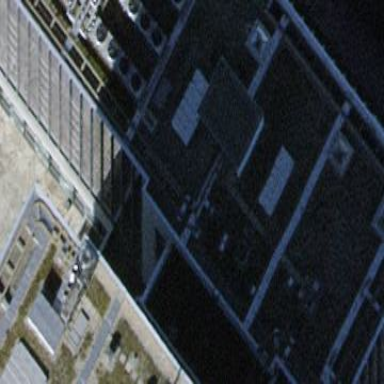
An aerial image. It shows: Part of building is shown in the image.